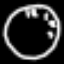
Label: clock